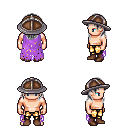
a pixel art fantasy rpg character, male body template, human, light skin, maroon tattered cape, gold greaves, gray long hairstyle, chain helm, brown shoes, four views (front, back, left, right), 2x2 character sprite sheet, small pixel art, hard edges, no anti-aliasing